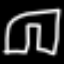
Label: pants